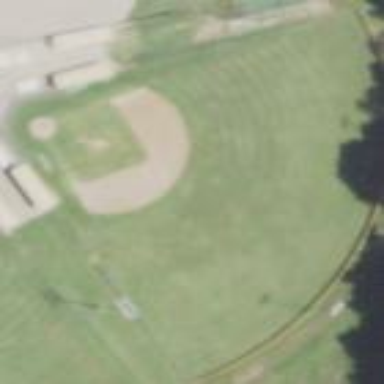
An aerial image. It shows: Baseball pitch for leisure land.